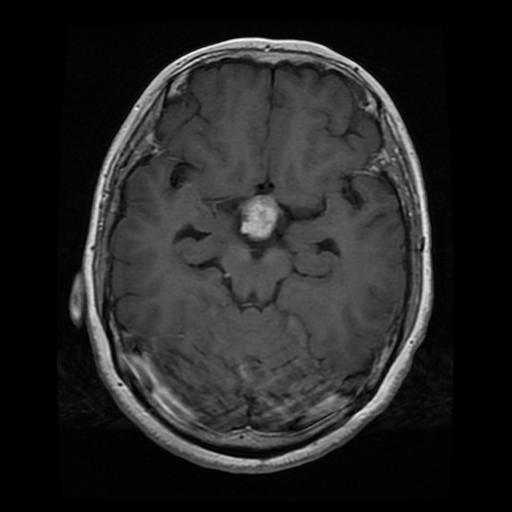
Label: pituitary